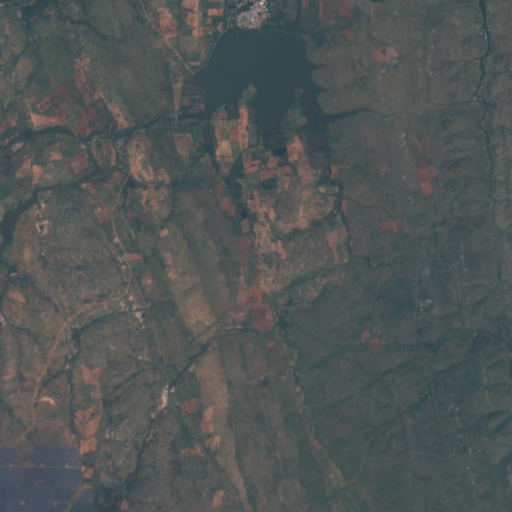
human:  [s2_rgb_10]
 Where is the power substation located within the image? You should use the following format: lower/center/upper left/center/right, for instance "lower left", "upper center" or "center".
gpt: The power substation is located in the center right of the image.
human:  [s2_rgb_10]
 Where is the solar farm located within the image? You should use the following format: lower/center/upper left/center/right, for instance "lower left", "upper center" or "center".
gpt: The solar farm is located in the lower left of the image.
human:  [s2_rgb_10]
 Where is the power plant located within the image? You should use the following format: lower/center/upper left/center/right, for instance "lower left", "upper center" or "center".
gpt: There is no power plant in the image.